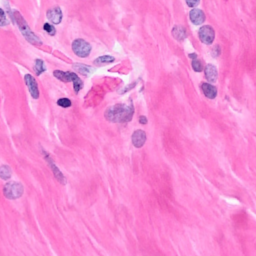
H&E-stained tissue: Breast